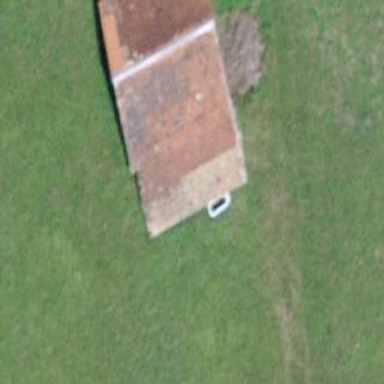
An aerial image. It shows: Rural barn.